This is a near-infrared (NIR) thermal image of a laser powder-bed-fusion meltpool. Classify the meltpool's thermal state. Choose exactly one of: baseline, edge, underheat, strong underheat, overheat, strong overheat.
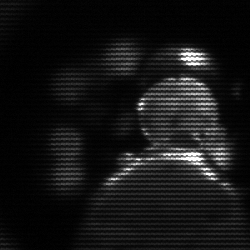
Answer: baseline